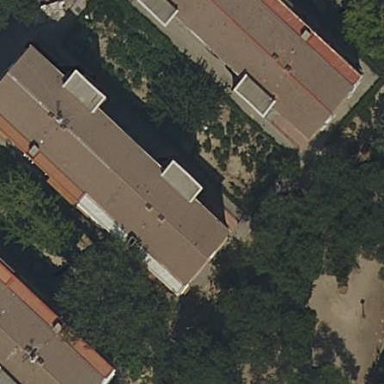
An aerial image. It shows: Residential building.